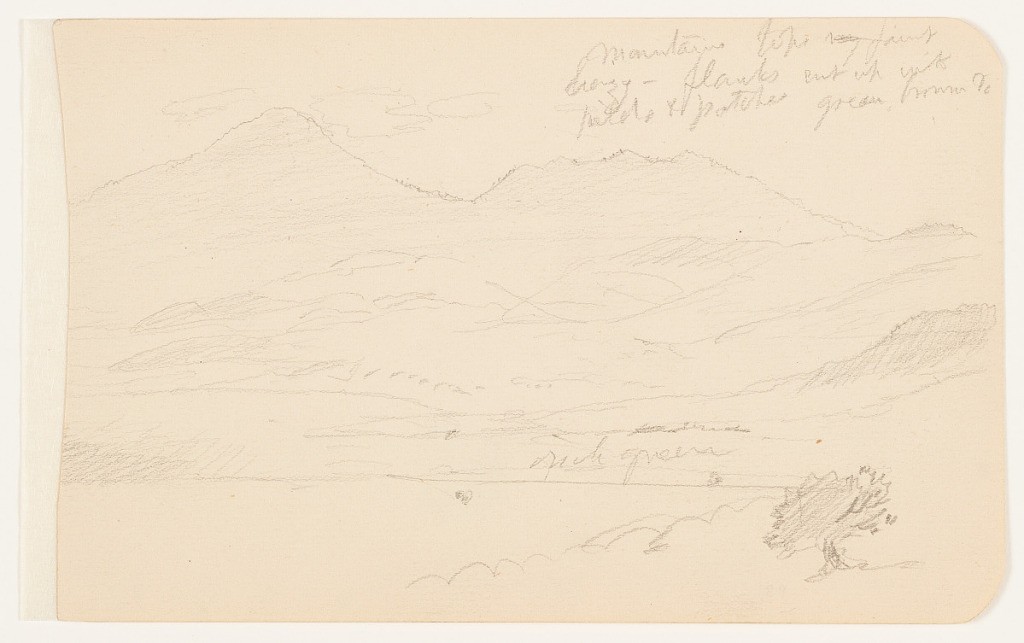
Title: Mountains and Valley, Mexico
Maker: Frederic Edwin Church, American, 1826–1900
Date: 1890
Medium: Graphite on off-white wove paper
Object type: Drawing
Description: Landscape sketch showing a view of mountains and a valley in Mexico. In the foreground, a tree grows out of loosely rendered terrain at lower right. The middle distance consists of the relatively flat valley floor, which has sporadic trees. In the background, the terrain quickly ascends to a serrated mountain ridge, visible in the upper portion. At upper left, a single, sharp peak is shown next to three shorter, but also sharp peaks at upper right. Mountain range continues out of frame at left and right.